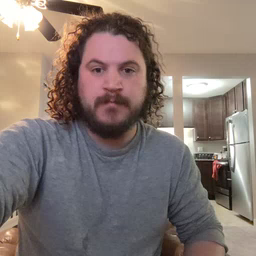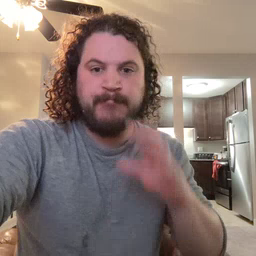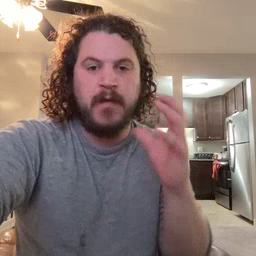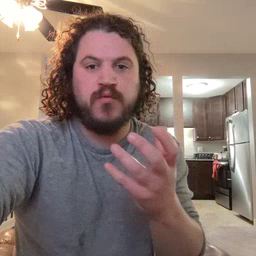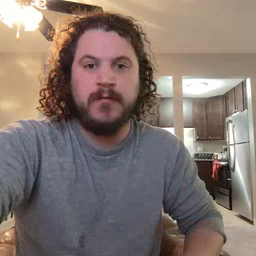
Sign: balloon